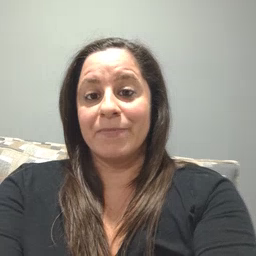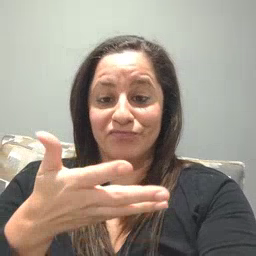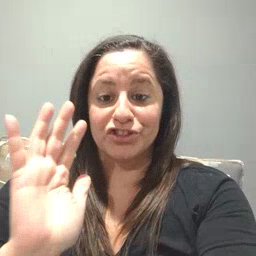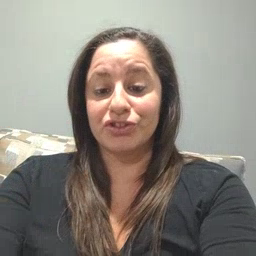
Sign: finish